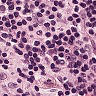
Metastatic tissue present: no